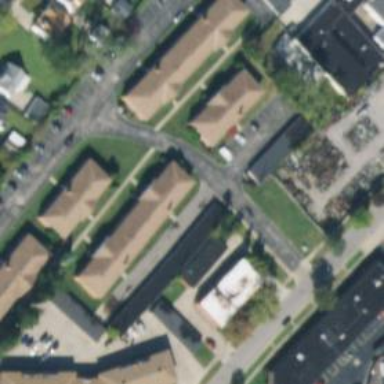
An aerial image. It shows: Group of garages.